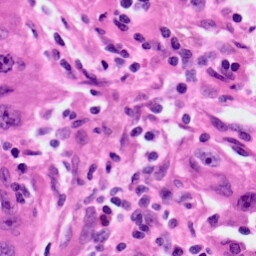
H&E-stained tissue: Lung